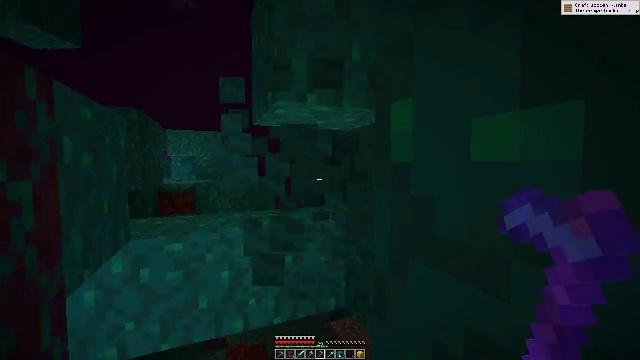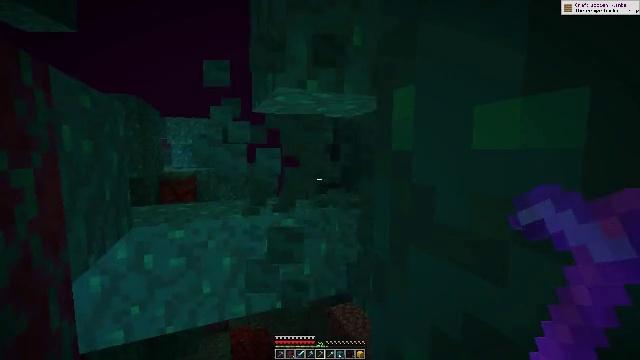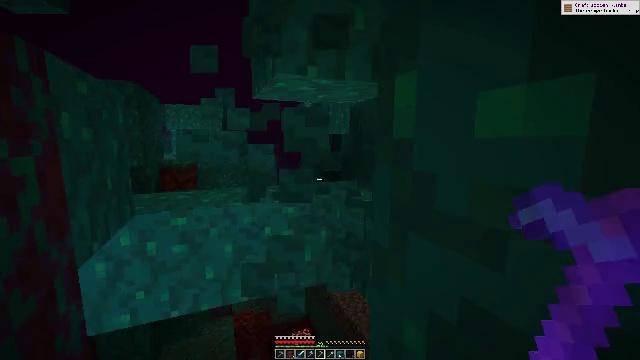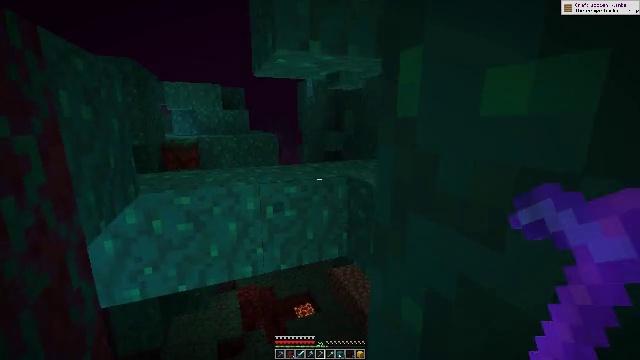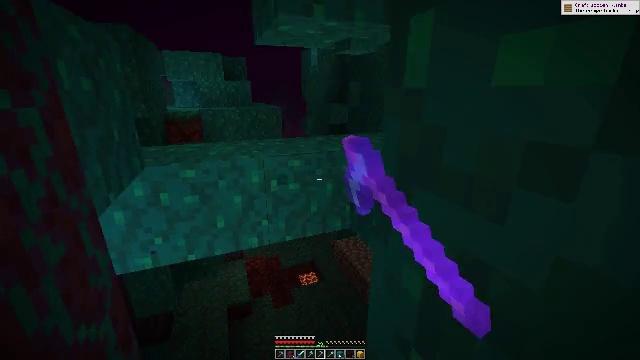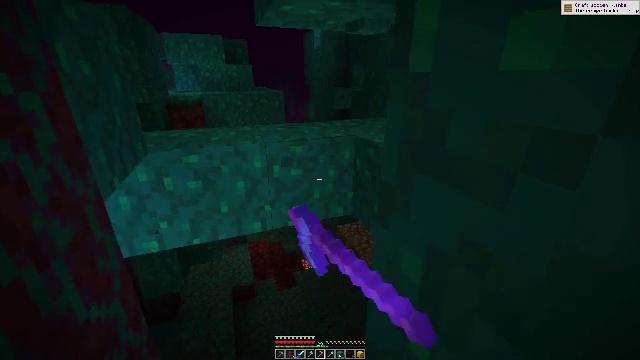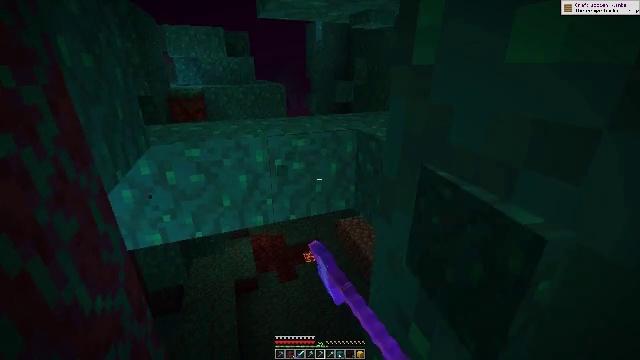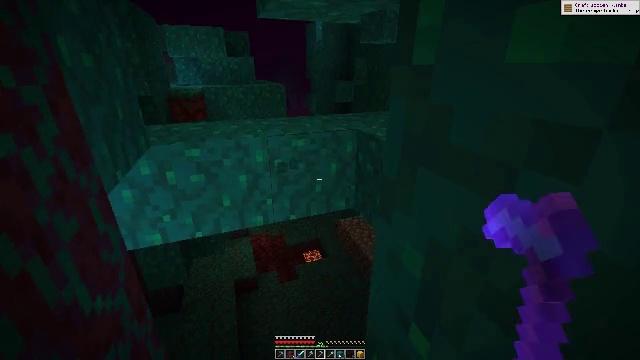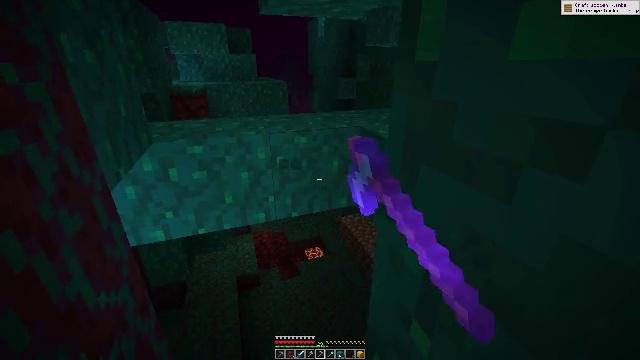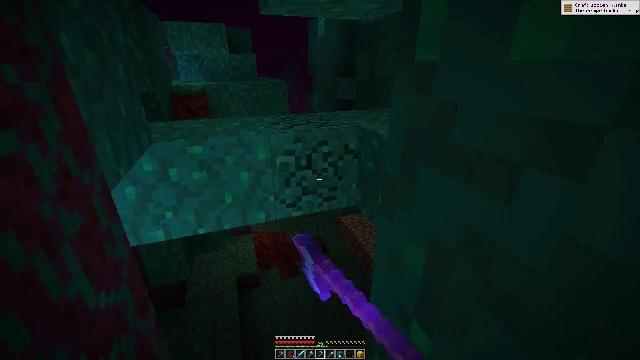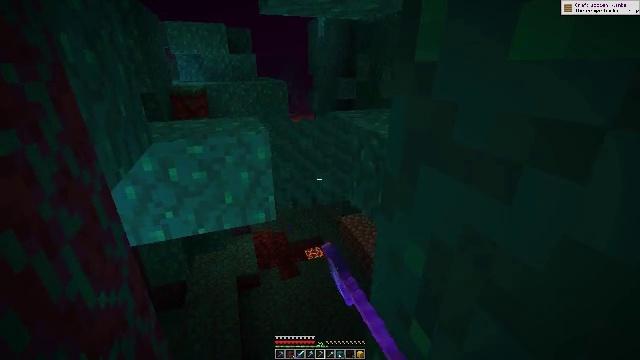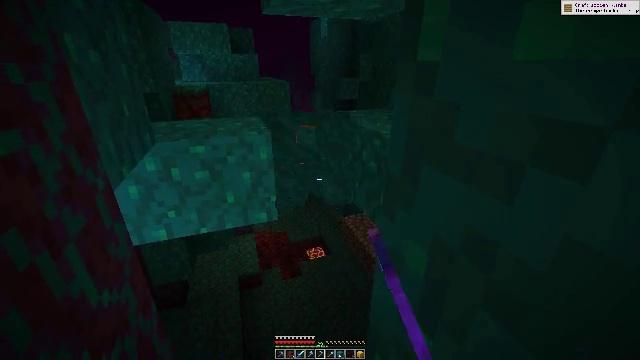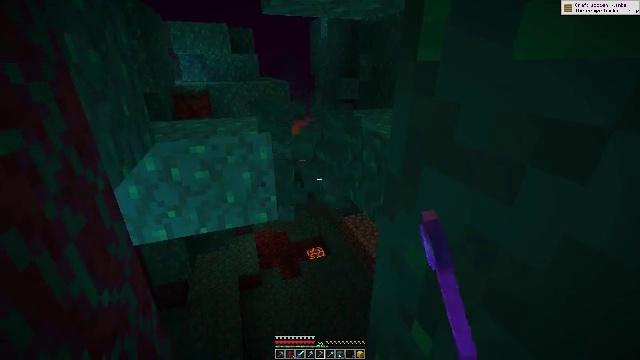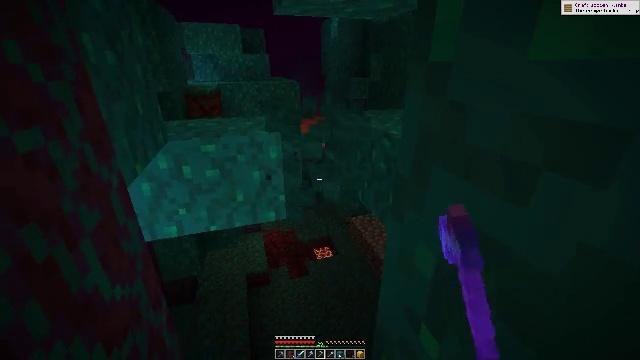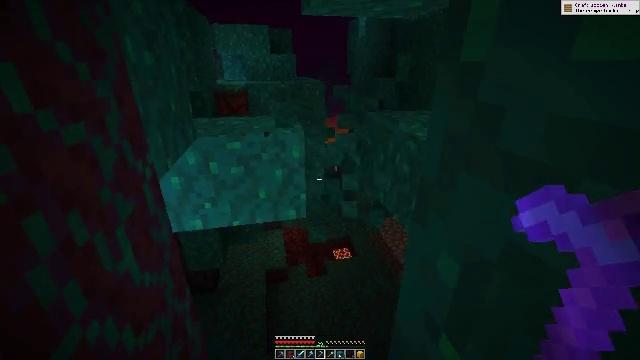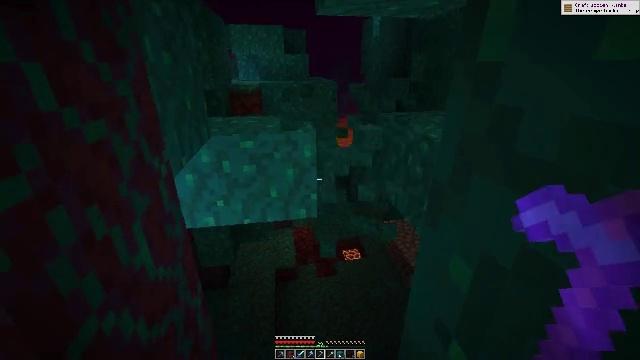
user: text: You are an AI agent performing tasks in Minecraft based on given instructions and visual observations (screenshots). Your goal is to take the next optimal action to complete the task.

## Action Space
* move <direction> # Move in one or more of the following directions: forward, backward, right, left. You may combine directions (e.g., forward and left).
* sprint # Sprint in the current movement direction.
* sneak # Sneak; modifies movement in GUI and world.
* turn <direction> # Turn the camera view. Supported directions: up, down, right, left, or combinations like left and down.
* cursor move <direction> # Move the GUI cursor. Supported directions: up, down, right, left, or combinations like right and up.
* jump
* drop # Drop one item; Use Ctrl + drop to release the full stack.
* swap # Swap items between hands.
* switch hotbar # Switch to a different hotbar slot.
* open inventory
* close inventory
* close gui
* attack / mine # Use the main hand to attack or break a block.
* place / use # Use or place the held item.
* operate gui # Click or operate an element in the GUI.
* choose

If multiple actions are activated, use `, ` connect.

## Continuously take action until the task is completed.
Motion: motion action
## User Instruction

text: Mine warped wart block.
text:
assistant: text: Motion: turn down, attack / mine
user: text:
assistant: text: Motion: turn down, attack / mine
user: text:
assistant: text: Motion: turn down, attack / mine
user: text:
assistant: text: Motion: turn down, attack / mine
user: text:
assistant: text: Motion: turn down, attack / mine
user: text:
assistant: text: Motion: turn down, attack / mine
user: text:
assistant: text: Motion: attack / mine
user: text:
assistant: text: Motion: attack / mine
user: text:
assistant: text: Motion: attack / mine
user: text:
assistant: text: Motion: attack / mine
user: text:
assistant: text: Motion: attack / mine
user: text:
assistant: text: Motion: attack / mine
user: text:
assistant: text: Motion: turn left, attack / mine
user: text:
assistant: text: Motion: turn left, attack / mine
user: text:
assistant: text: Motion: turn left, attack / mine
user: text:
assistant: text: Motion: turn left, attack / mine
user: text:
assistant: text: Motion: turn left, attack / mine
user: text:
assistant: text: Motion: attack / mine
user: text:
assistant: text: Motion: attack / mine
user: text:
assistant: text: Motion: attack / mine
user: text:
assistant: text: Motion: turn left and up, attack / mine
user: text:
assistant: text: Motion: turn left and up, attack / mine
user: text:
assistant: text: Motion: turn left and up, attack / mine
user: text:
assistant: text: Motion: turn left and up, attack / mine
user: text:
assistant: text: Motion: attack / mine
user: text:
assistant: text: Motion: attack / mine
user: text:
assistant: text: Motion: attack / mine
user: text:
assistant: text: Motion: attack / mine
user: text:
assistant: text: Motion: turn left and up, attack / mine
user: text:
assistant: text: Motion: turn left and up, attack / mine